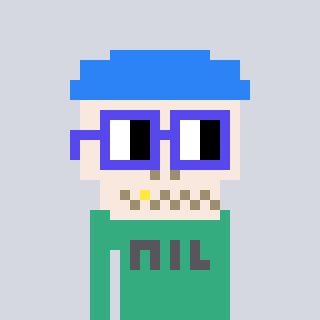
a pixel art character with square blue glasses, a skeleton-hat-shaped head and a teal-colored body on a cool background